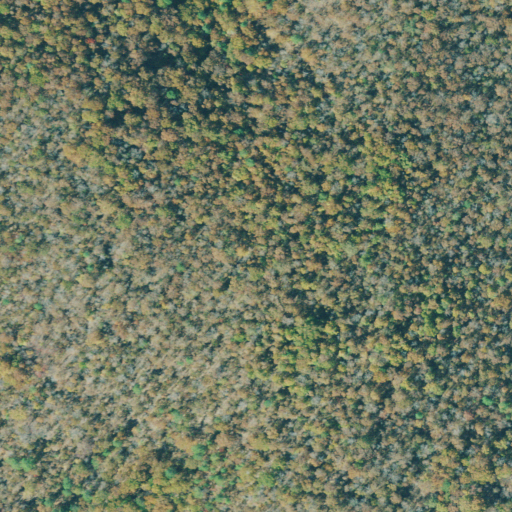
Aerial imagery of ridge(s) in Georgia named Muddy Slash Ridge containing only deciduous forest